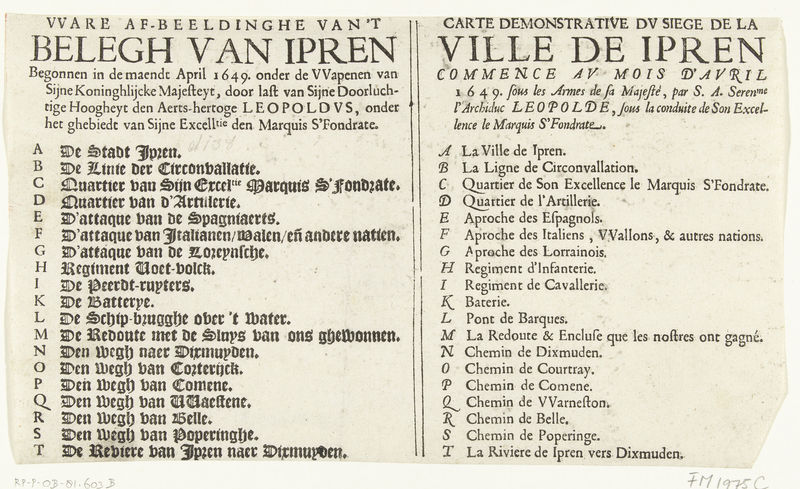
Titel: Tekstblad bij de prent van het beleg van Ieper
Standort: Amsterdam
Institution: Rijksmuseum
Schlagwörter: jolie, buchstabe, letre, ju ju